What modifications can be observed between these two pictures?
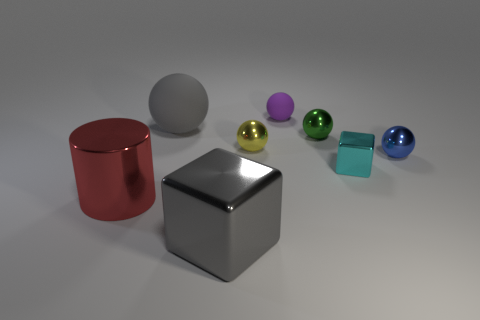
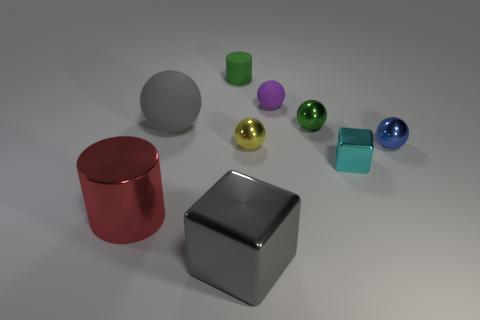
the small cylinder has appeared
the green matte thing has appeared
the green cylinder has been newly placed
the green cylinder has been newly placed
the small green matte cylinder has appeared
the small green rubber cylinder that is on the left side of the purple matte thing has been added
the tiny green rubber cylinder that is behind the big red shiny cylinder has been added
the small green matte cylinder that is behind the blue sphere has been added
the tiny green matte cylinder behind the small cyan block has appeared